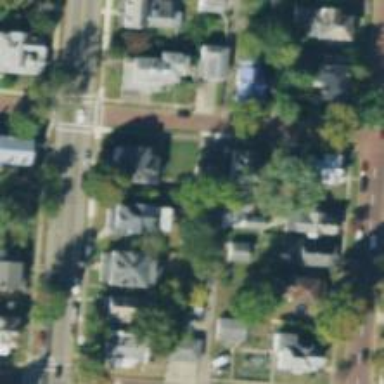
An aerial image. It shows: Neighbourhood with historic district.